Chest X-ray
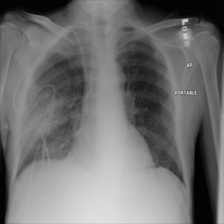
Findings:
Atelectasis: negative
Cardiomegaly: negative
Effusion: negative
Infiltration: positive
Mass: negative
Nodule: negative
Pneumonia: positive
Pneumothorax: negative
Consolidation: negative
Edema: negative
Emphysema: negative
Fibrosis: negative
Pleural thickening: negative
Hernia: negative